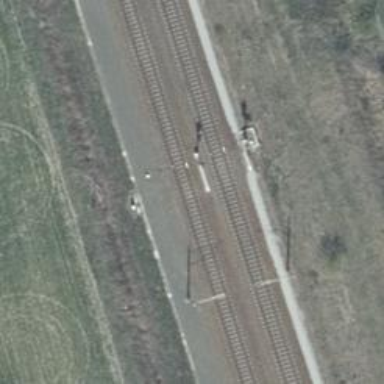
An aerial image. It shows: Railway signal with block marker for train protection.